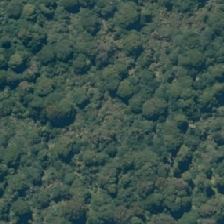
Land cover: indigenous_forest